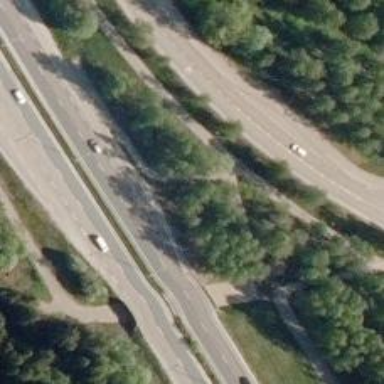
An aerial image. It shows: Asphalt road designated as trunk highway.